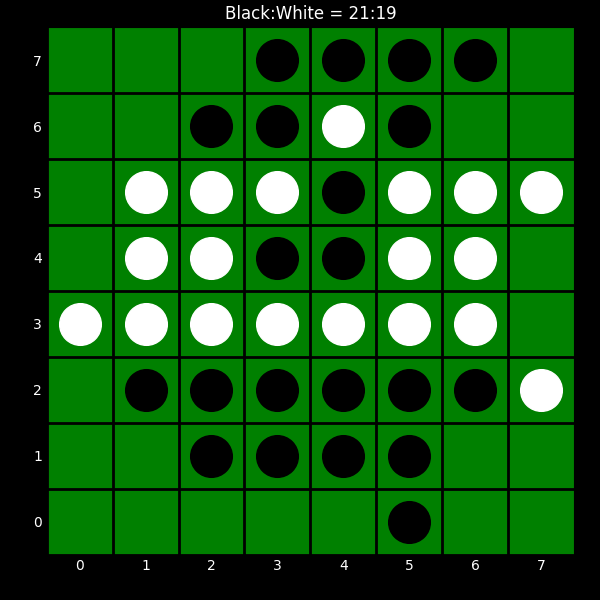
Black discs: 21
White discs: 19